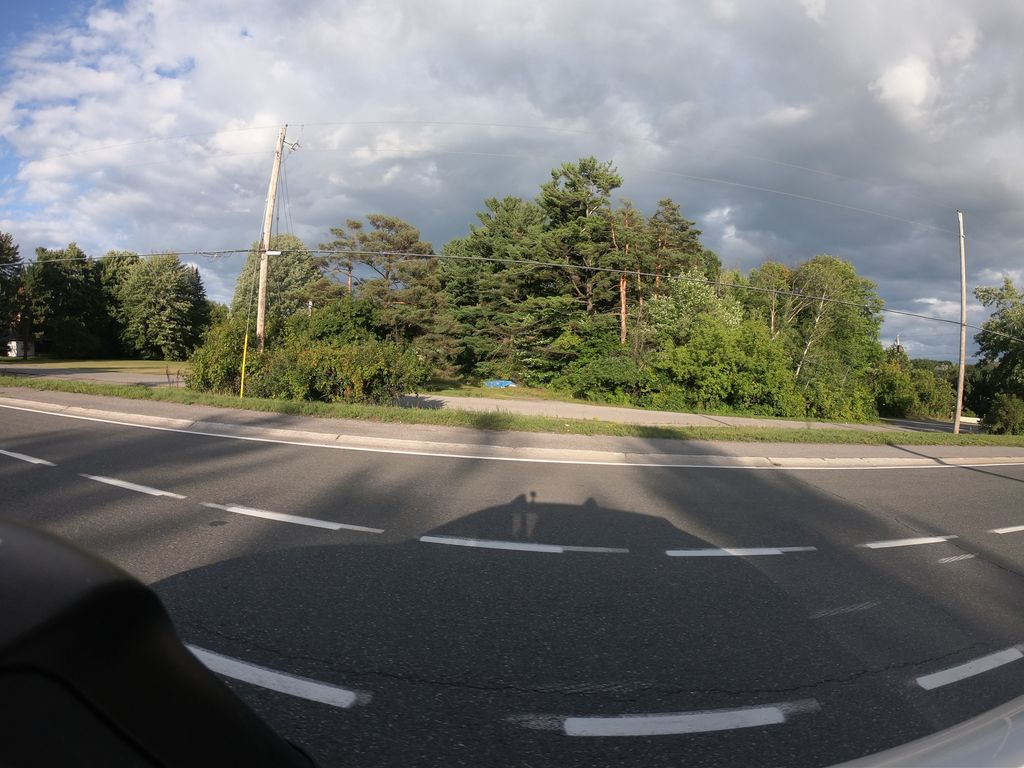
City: ottawa-gatineau